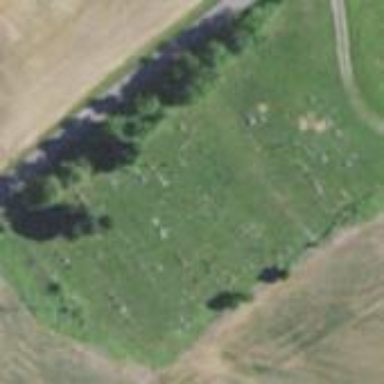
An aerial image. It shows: Cemetery.